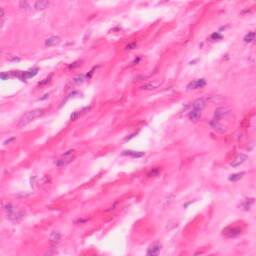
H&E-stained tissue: Colon